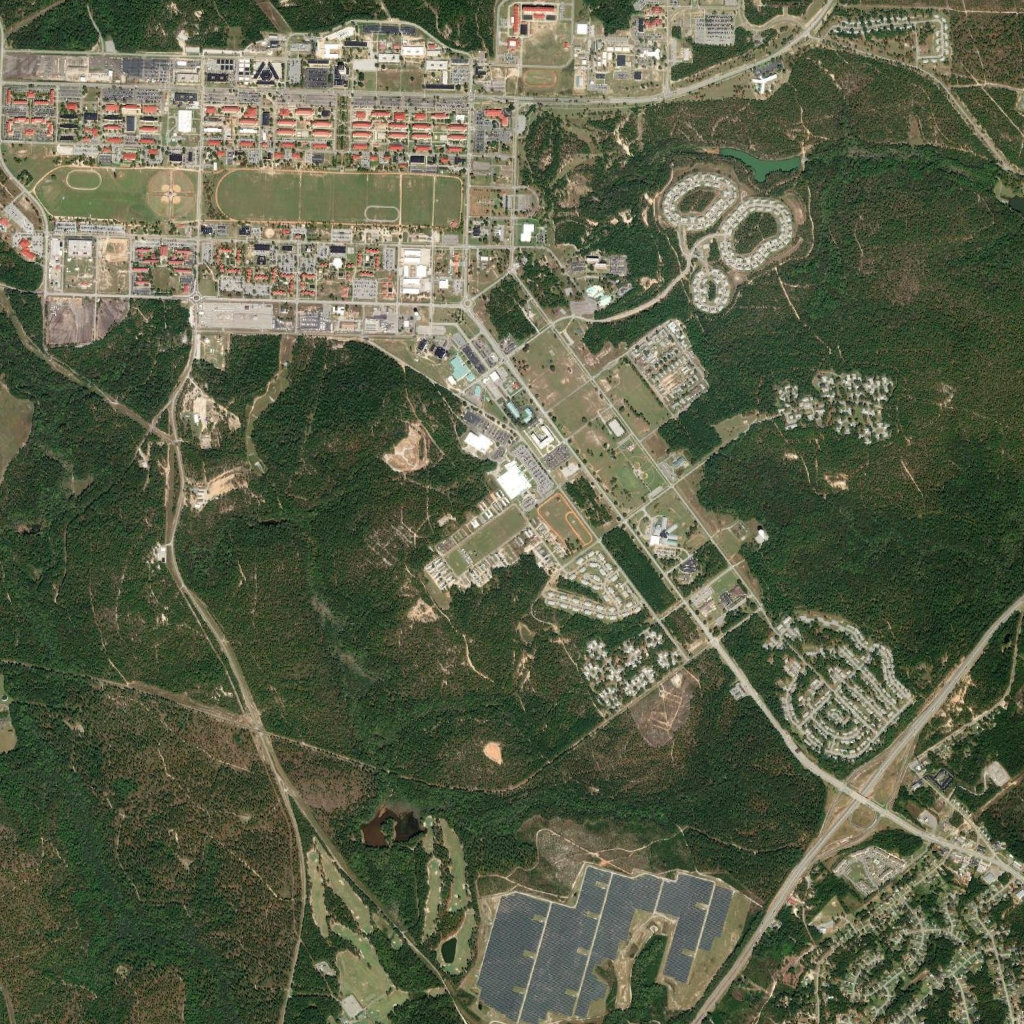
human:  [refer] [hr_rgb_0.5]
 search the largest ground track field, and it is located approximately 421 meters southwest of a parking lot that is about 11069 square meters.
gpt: <box>[[3, 16, 45, 22, 0]]</box>

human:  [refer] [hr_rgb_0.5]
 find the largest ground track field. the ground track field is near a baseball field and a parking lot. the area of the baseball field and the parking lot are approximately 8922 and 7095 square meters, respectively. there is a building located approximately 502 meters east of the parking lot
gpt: <box>[[3, 16, 45, 22, 0]]</box>